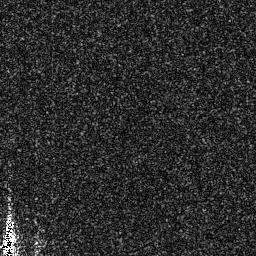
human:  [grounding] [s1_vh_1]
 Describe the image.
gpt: In the satellite image, there is  <ref>1 medium ship </ref> <box>[[0, 82, 6, 99, 0]]</box> located at bottom left.